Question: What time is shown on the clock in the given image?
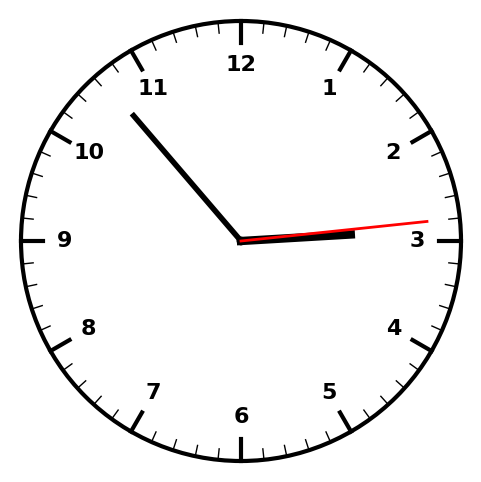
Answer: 02:53:14